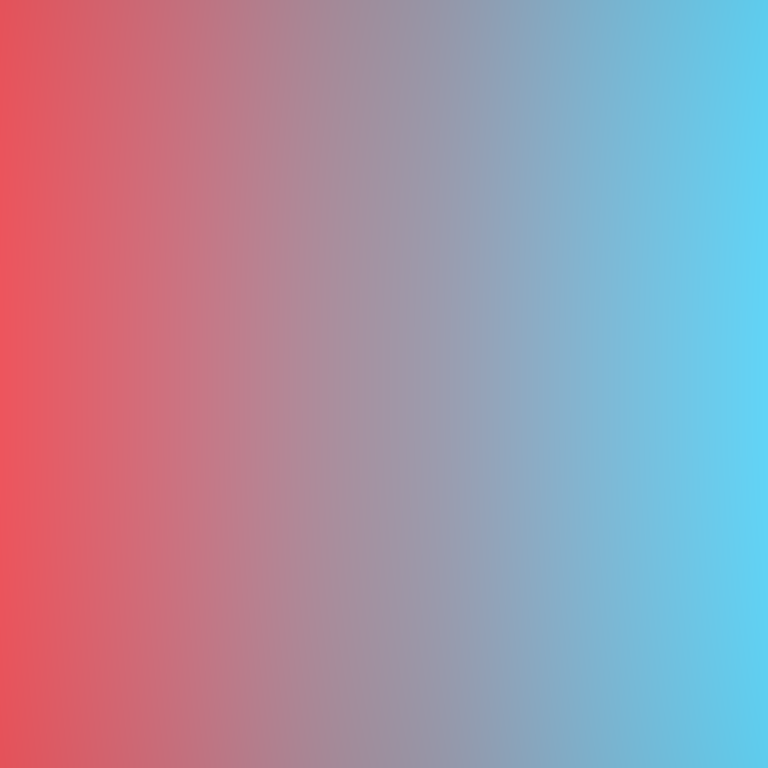
Abstract light effect, smooth gradient from red to blue, calm atmosphere, soft blend, no room, no furniture, no objects.